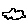
Label: cloud